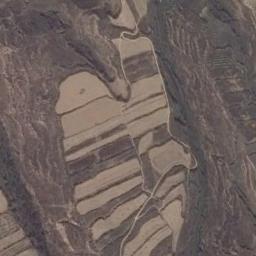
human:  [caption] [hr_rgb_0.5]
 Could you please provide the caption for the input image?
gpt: The bare terrace is next to some trees .

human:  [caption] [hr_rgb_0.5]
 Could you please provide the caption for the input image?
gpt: A large patch of brown terraces .

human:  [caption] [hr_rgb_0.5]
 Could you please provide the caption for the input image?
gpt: The terraces on this mountain are all parallel to each other .

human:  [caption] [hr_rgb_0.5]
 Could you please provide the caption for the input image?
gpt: There are many green plants on the terrace .

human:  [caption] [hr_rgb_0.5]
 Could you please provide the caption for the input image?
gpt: There are some yellow terraces and brown ones .